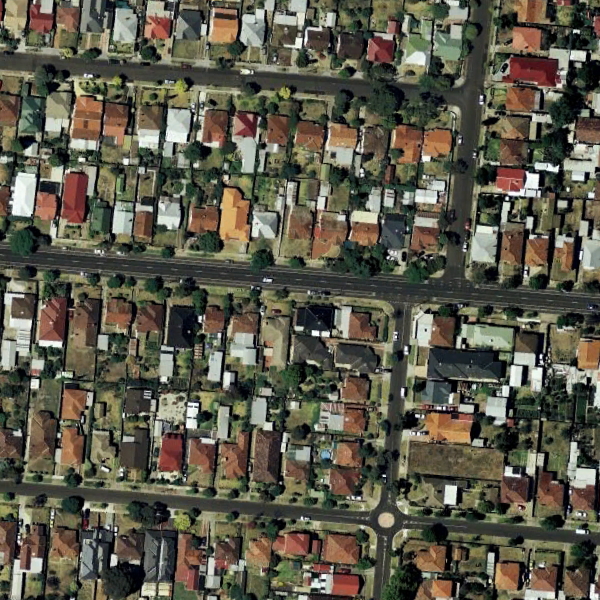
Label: DenseResidential